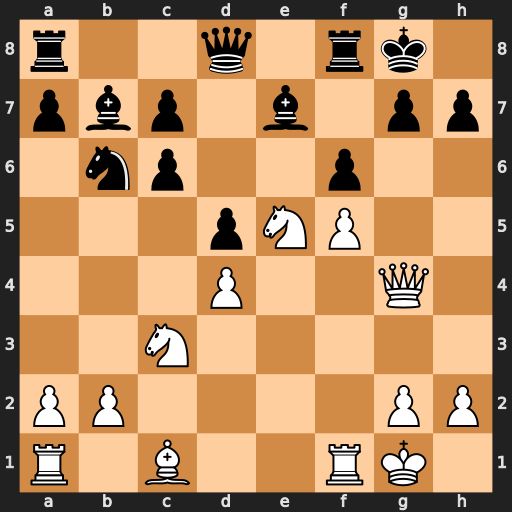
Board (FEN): r2q1rk1/pbp1b1pp/1np2p2/3pNP2/3P2Q1/2N5/PP4PP/R1B2RK1
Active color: w
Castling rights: -
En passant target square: -
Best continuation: Bh6 Rf7 Nxf7